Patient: sex M, age 62
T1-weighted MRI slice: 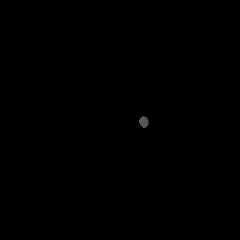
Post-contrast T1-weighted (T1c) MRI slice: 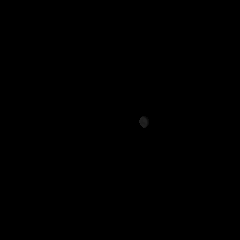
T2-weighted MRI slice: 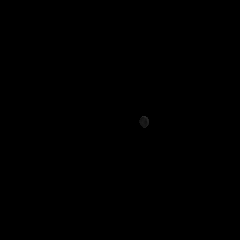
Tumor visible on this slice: no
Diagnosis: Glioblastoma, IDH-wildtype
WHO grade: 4